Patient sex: F
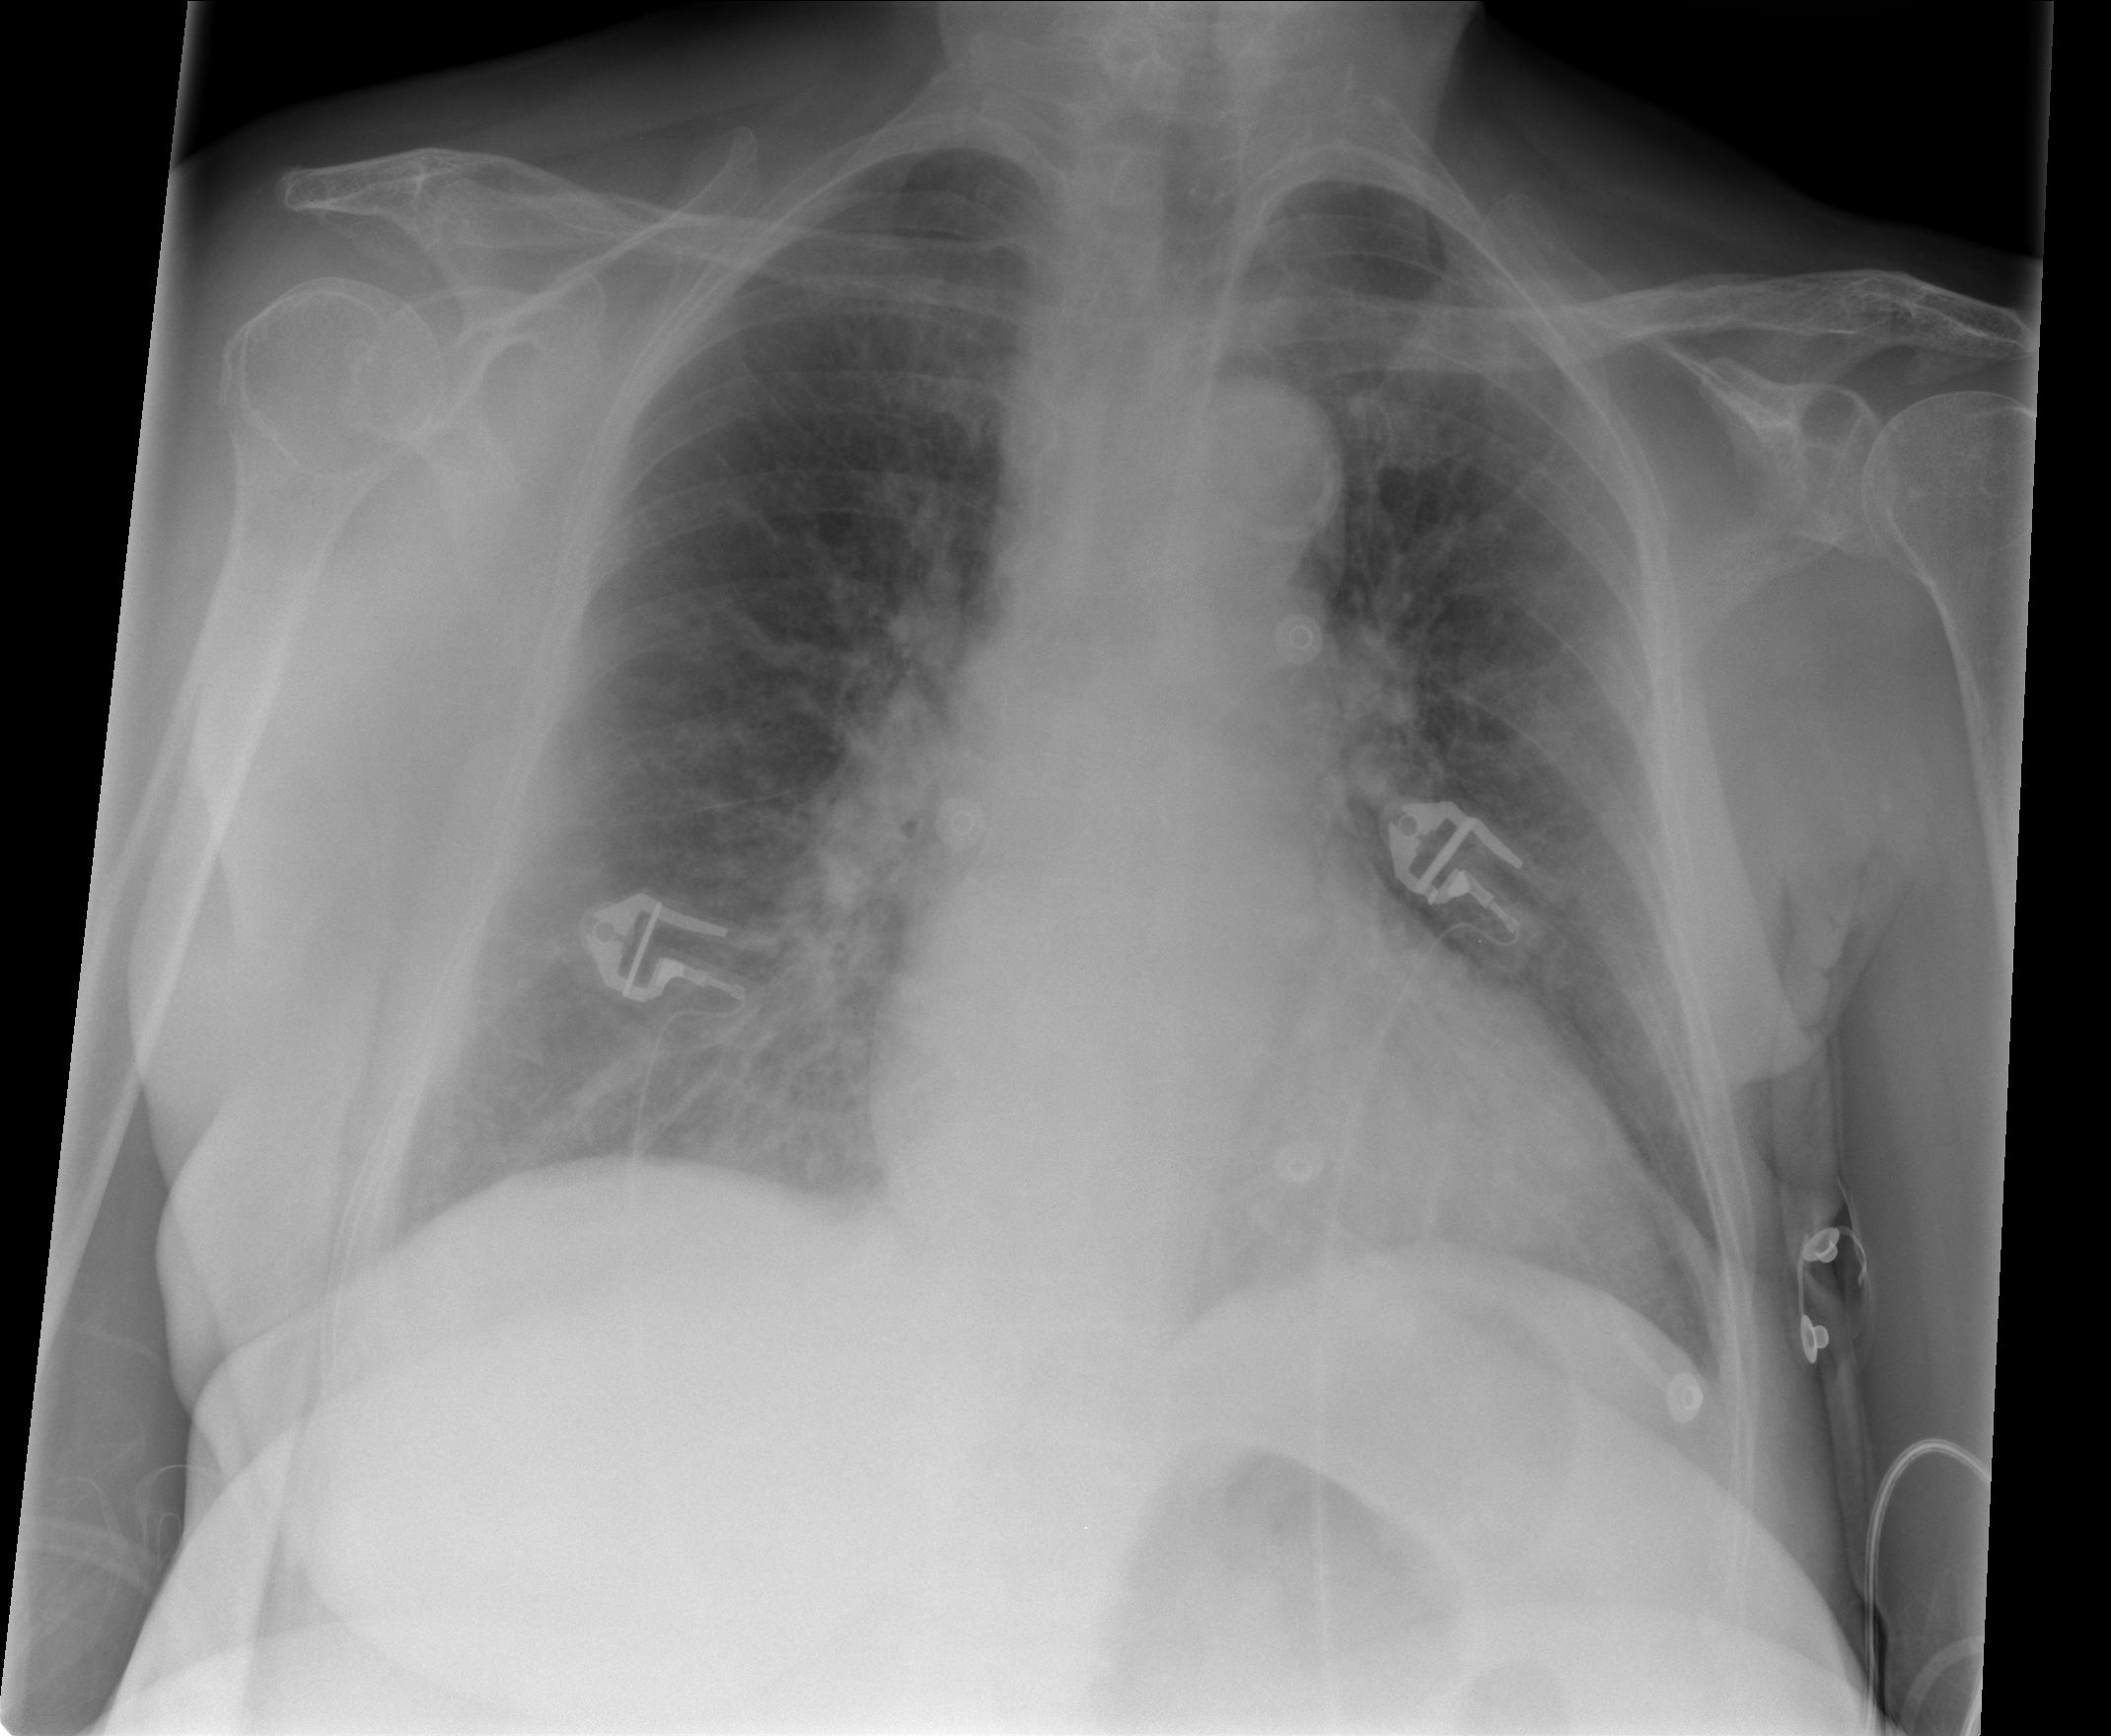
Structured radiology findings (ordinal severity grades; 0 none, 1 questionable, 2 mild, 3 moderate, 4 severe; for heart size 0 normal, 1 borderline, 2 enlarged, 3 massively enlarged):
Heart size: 2
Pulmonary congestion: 2
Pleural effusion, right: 0
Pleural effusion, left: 0
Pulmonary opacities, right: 1
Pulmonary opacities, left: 1
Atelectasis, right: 2
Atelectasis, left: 0